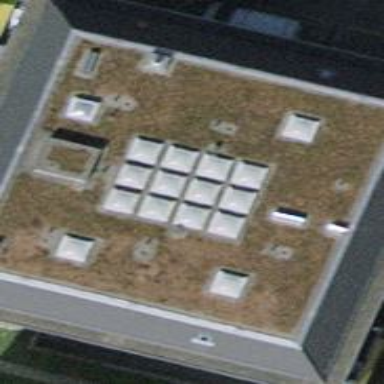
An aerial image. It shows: Apartment building with quadruple saltbox roof shape.